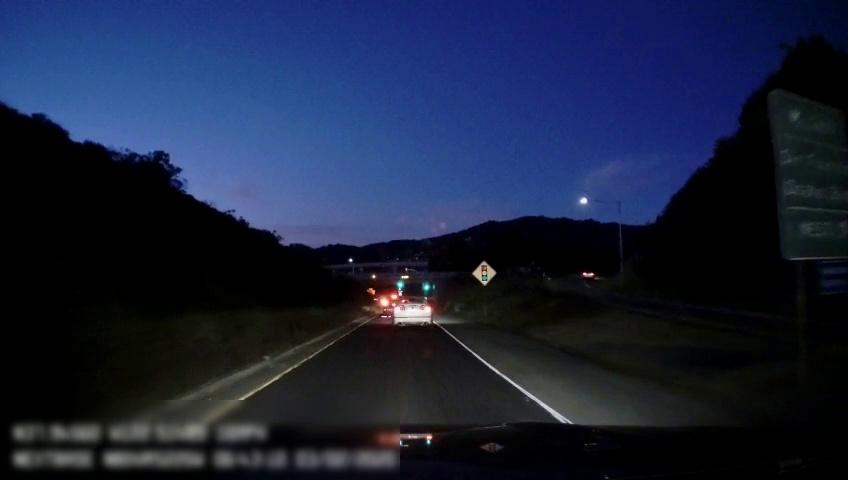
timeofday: Night
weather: Other
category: Drivable Space
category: Drivable Space
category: Vehicles | Car
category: Vehicles | Car
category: Vehicles | SUV
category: Lanes | Alternate Lane
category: Lanes | Alternate Lane
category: Traffic | Signs
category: Traffic | Signs